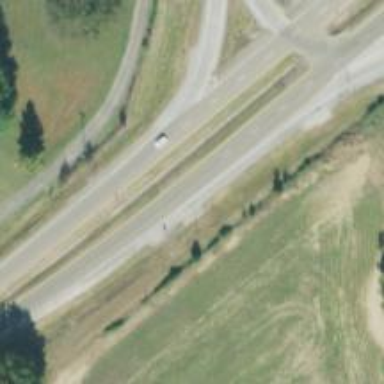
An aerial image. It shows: Primary highway with asphalt surface that includes dual carriageway.